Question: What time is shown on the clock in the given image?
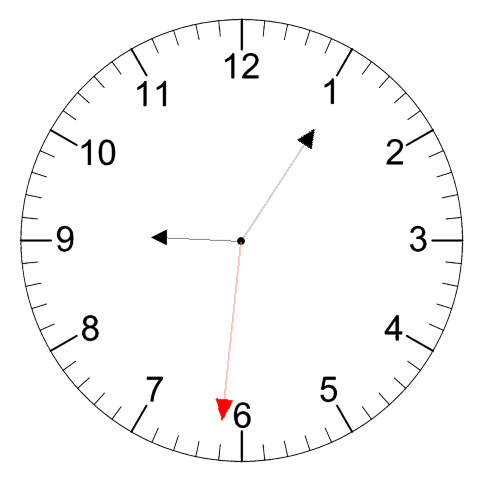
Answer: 09:05:31